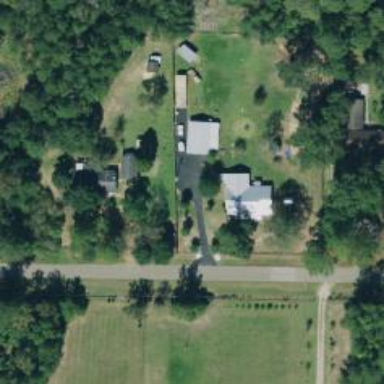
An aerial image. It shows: Driveway.